Field crop: maize
Growth stage: 2
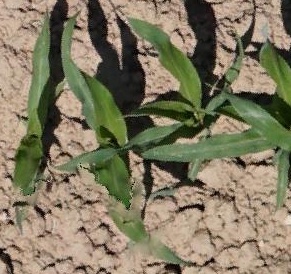
Species: maize